Interaction volume radius: 10 \u00c5
Interaction volume height: 25 \u00c5
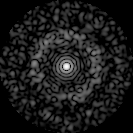
Disorder parameter: 0.8387